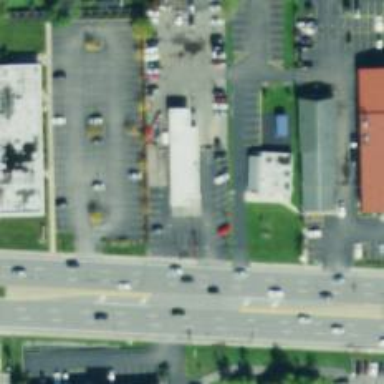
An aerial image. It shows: Car rental facility.